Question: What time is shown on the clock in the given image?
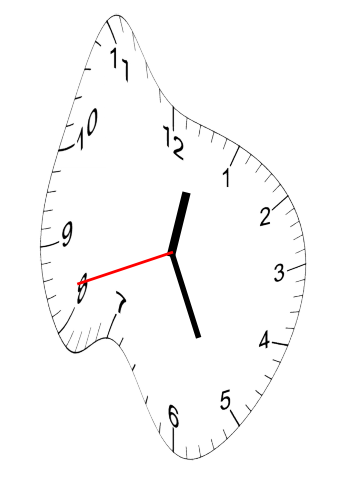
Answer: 12:25:42